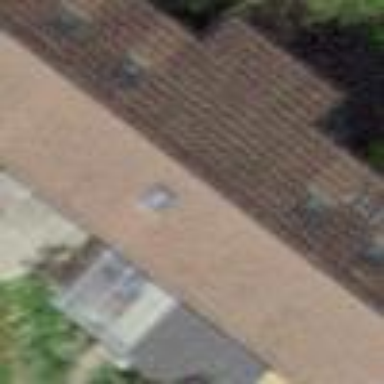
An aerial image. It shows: Terrace building.